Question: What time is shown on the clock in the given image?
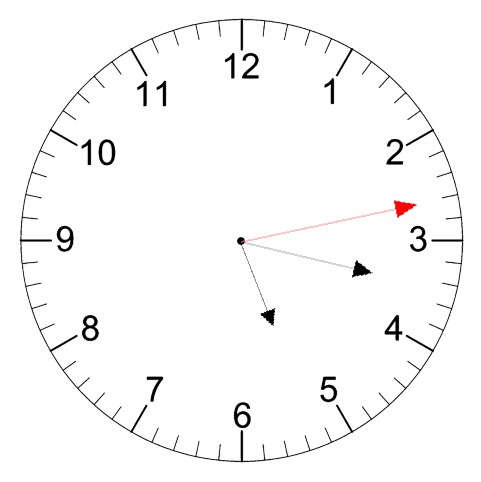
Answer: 05:17:13